Question: I am writing code that will build an oriented bounding box (obb) tree for a (not necessarily convex) polygon in 2 dimensions.
So far, I'm able to find the area-minimal obb of a polygon by finding its convex hull and using rotating calipers on the hull.
The picture below is an example of this. The yellow-filled polygon with red lines and red points depicts the original polygon. The convex hull is shown in blue with black lines and the obb is shown as purple lines.

## (Edit) As requested: Interactive Version - tested only in chrome
Now I want to extend my code to build an OBB tree, instead of just an OBB. This means I have to cut the polygon, and compute new OBBs for each half of the polygon.
The recommended way to do this seems to be to cut the polygon by cutting the OBB in half. But if I cut the obb through the middle in either of its axes it looks like I would have to create new vertices on the polygon (otherwise how do I find the convex hull of that partition?).
1. Is there a way to avoid adding vertices like this?
2. If not, what is the easiest way to do it (with respect to implementation difficulty)? What is the most runtime-efficient way?
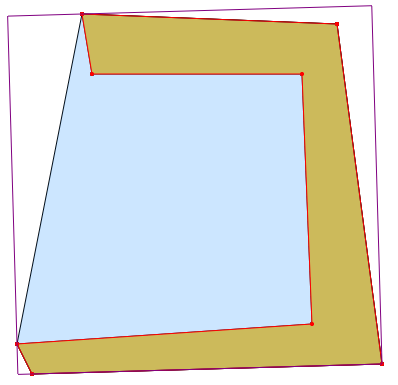
Answer: Here's an example of a concave polygon that we want to create an OBB tree for:

In order to split it into a new set of concave polygons, we can simply cut our current polygon by cutting the bounding box down the middle and adding new 'intersection' vertices as appropriate:
:
This can be done in O(vertices) time because we can simply iterate through all of the edges, and add an intersection vertex if the edge crosses the red splitting line.
The polygon can then be divided in terms of these intersection vertices to get a new set of smaller (but still possibly concave) polygons. There will be at least two such polygons (one per side of the red line) but there may be more. In this next picture, the new polygons have been colored for emphasis:

Recursively computing the oriented bounding boxes for these smaller polygons gives the desired result. For example, here are the boxes from recursion depth 2:

Hopefully this is clear enough to help someone who's struggling the same way I was!